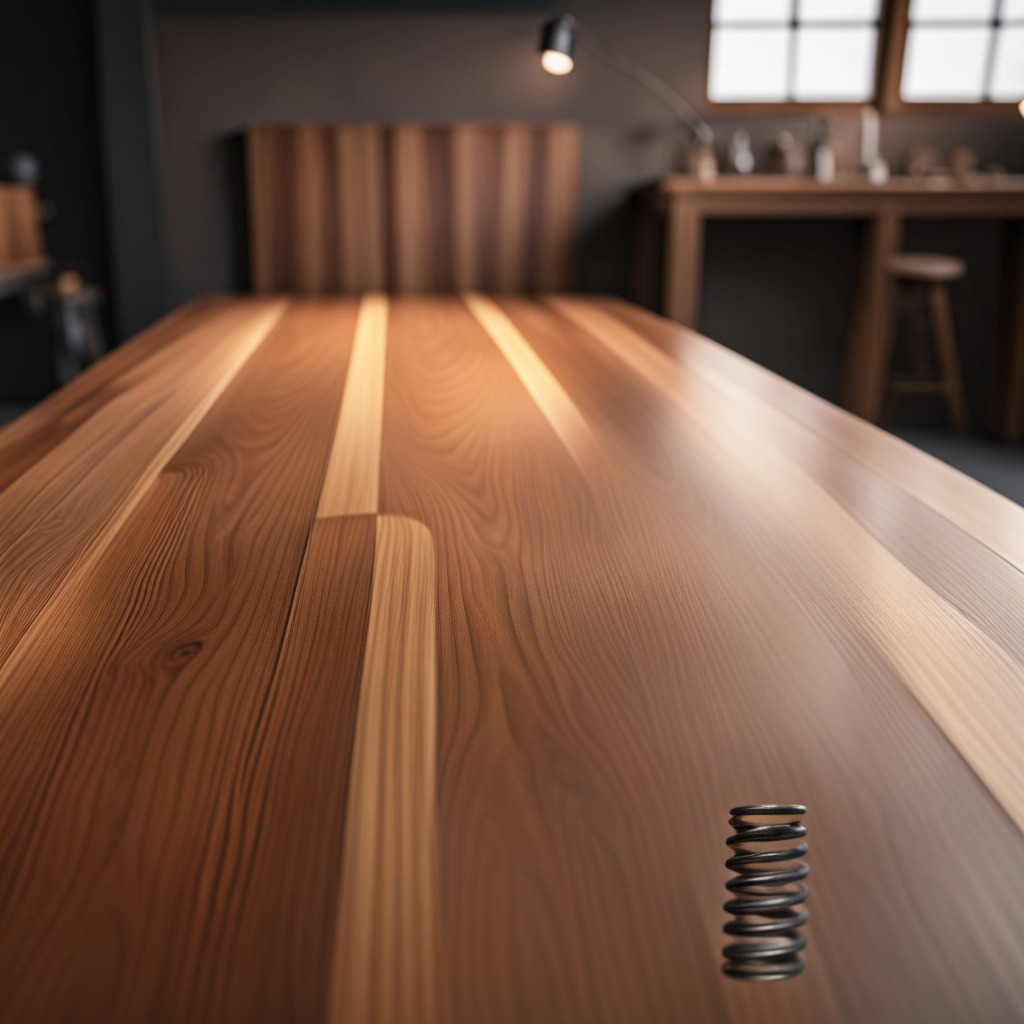
A coiled metal spring lies on a wooden table in a carpentry studio rich wood textures side lighting.